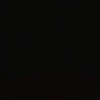
Label: space